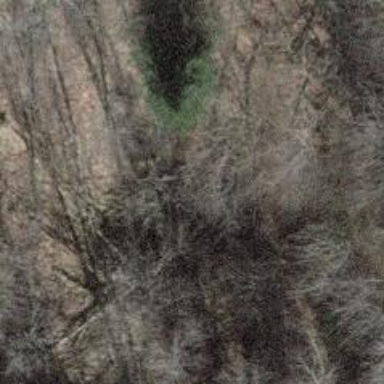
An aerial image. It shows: Sinkhole in natural setting.